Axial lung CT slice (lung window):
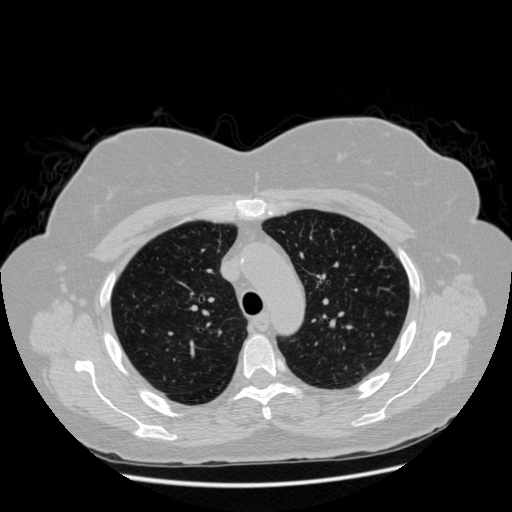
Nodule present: no